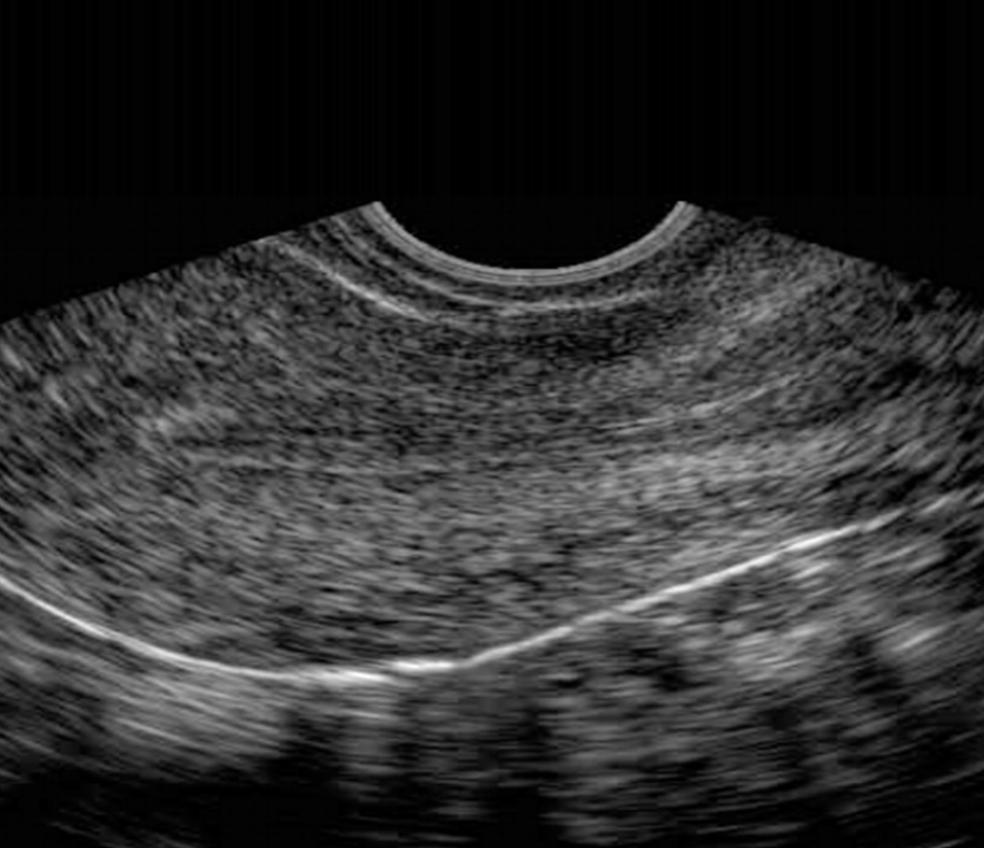
Label: notinfected